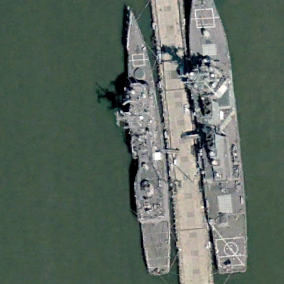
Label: cruiser